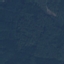
Land use / land cover class: Forest